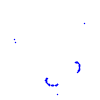
Particle: kaon